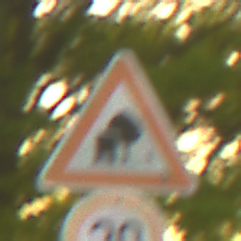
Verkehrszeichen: UnzureichendesLichtraumprofil
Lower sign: Geschwindigkeit20
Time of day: SunriseSunset
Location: Outdoor (RoadRail)
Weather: Clear
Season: NotSpecified
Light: Natural